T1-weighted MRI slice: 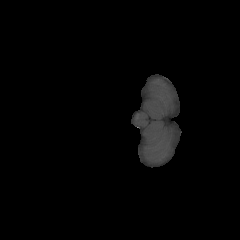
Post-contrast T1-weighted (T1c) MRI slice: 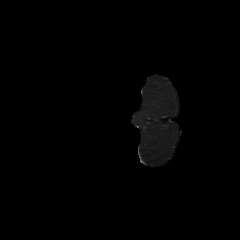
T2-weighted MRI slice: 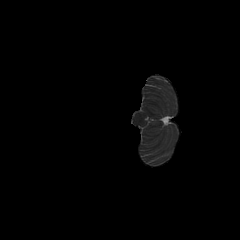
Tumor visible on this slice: no